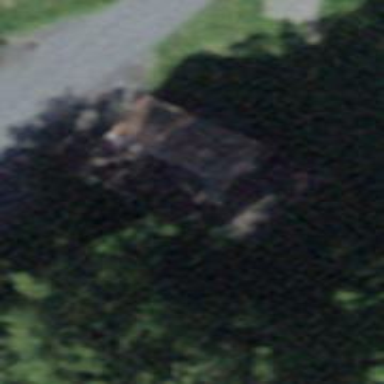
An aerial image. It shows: Shed.